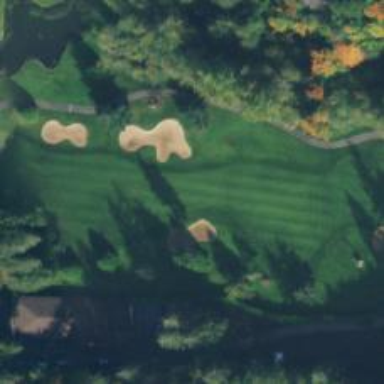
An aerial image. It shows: Golf hole on golf course.